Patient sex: M
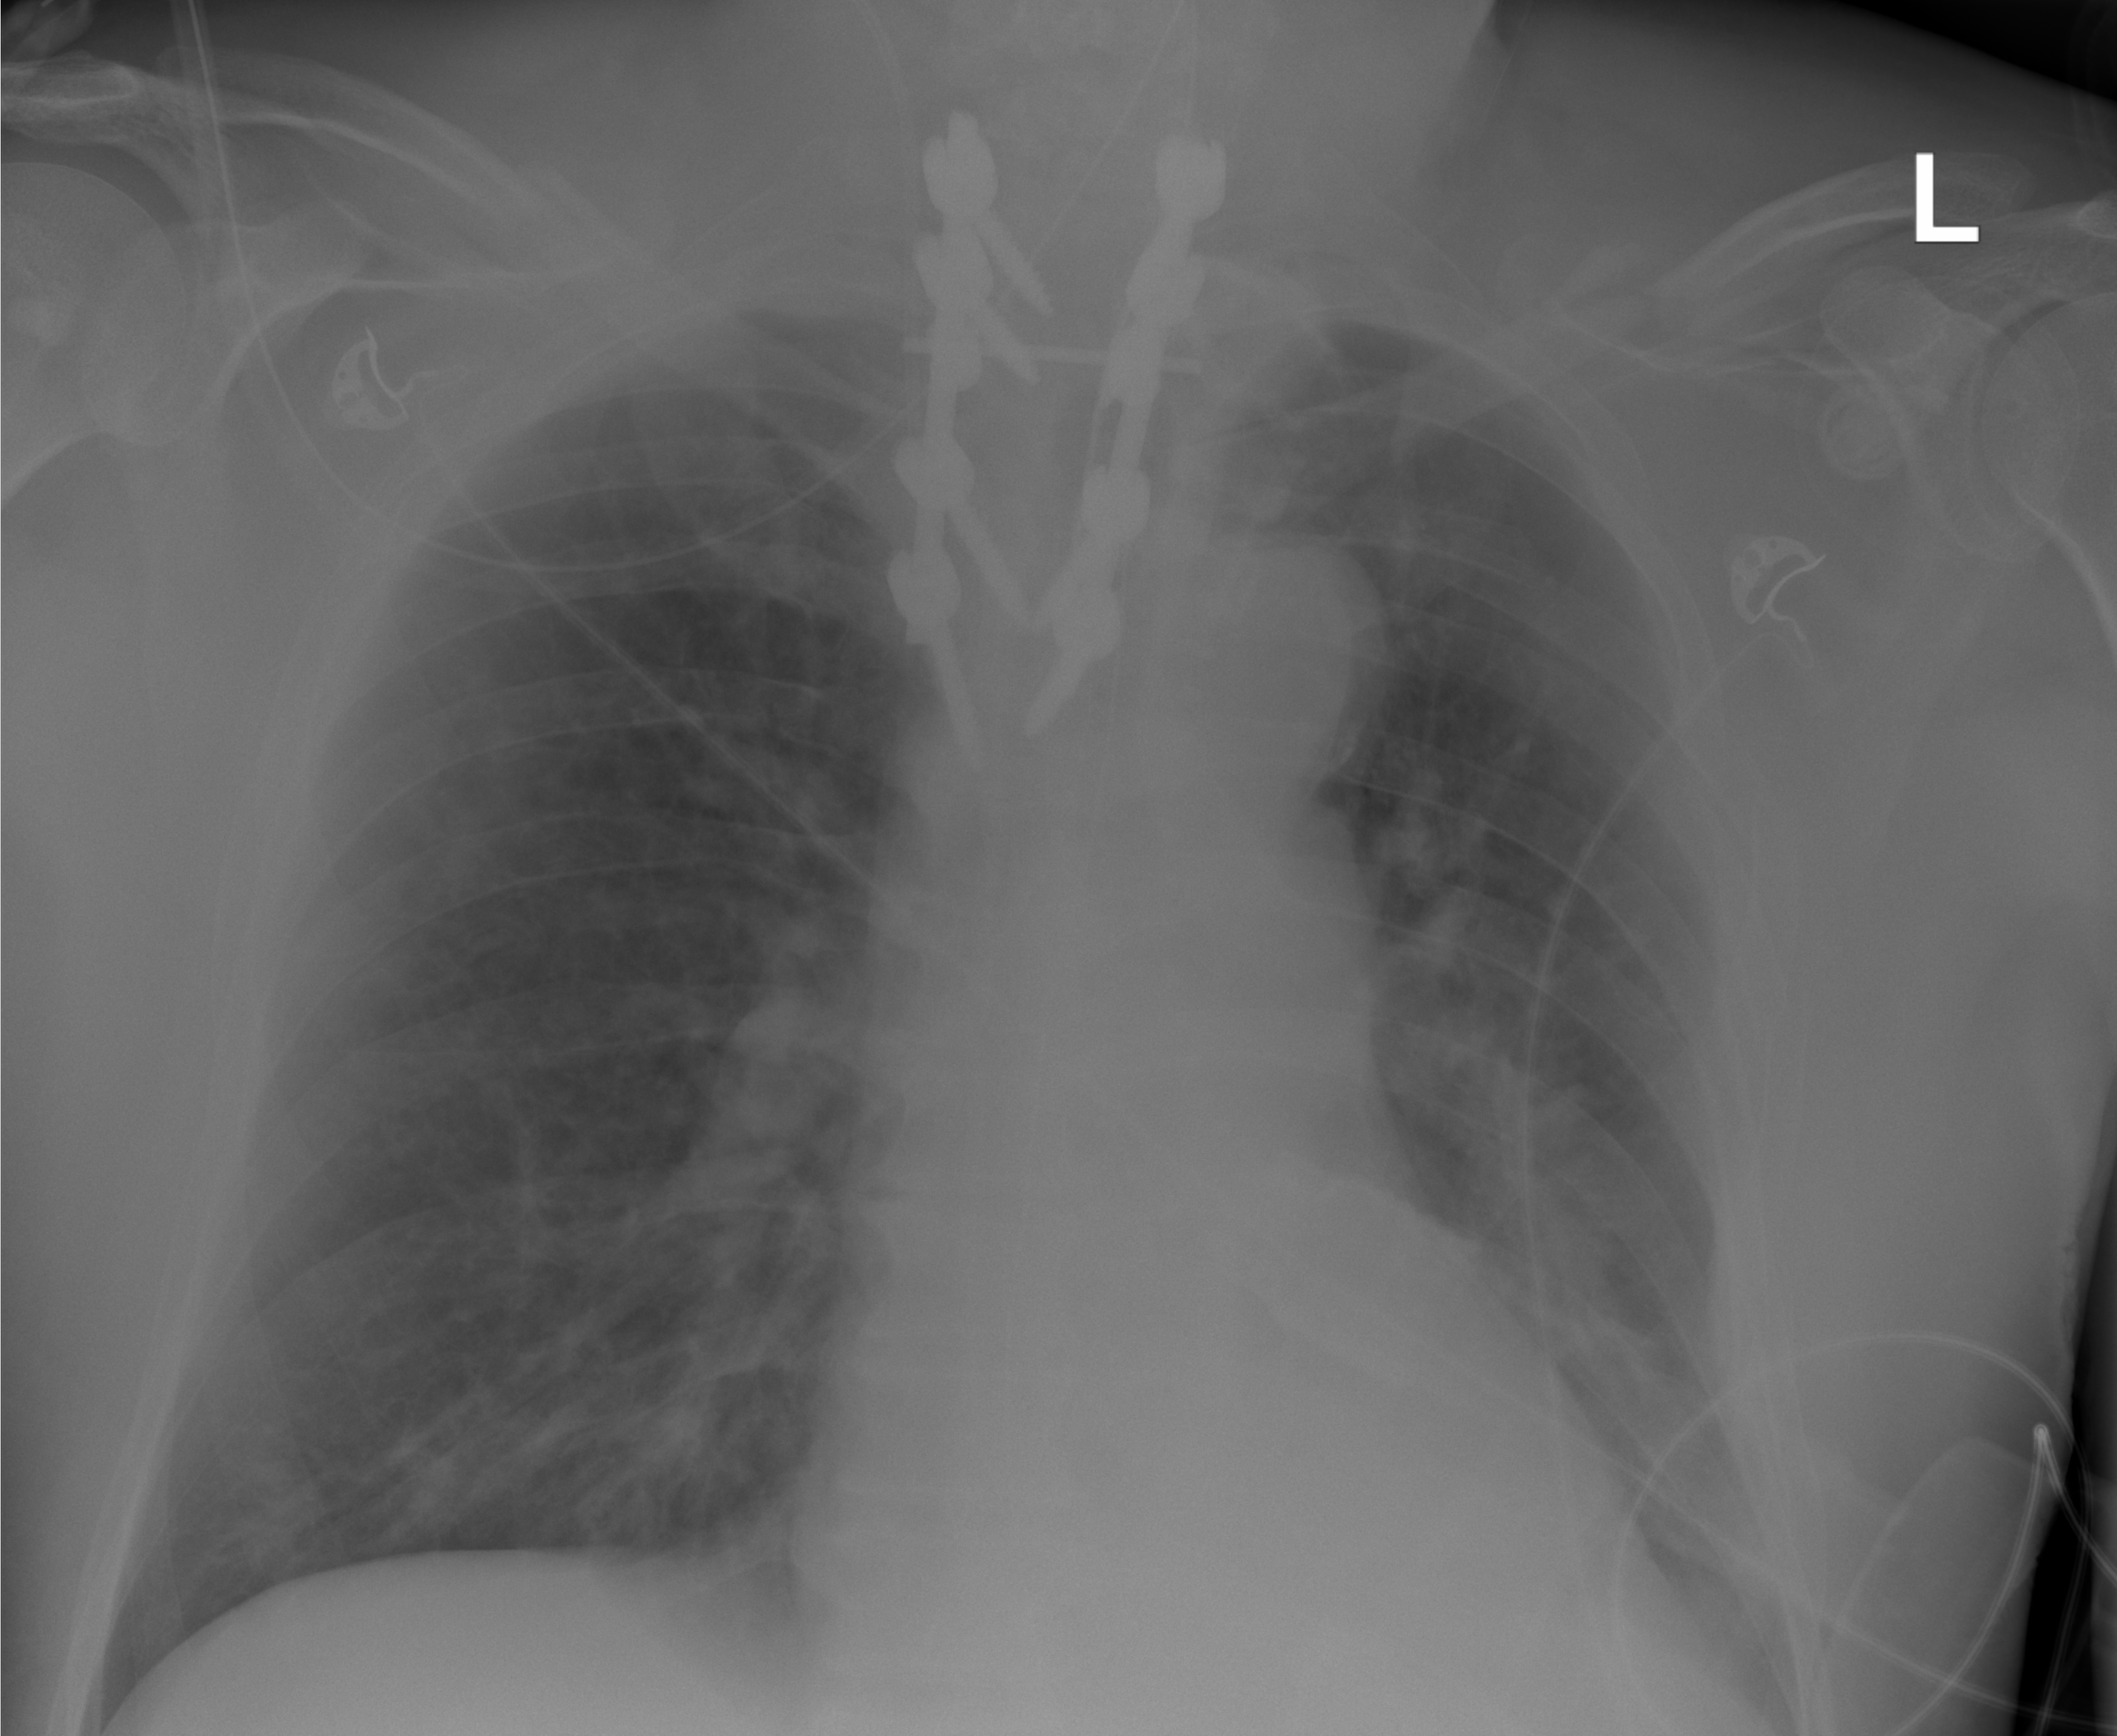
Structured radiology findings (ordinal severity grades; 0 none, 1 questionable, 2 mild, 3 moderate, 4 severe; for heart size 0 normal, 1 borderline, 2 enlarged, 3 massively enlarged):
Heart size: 0
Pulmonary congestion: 1
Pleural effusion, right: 0
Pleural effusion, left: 1
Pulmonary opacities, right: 0
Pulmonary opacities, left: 0
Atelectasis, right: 1
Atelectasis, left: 2